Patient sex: M
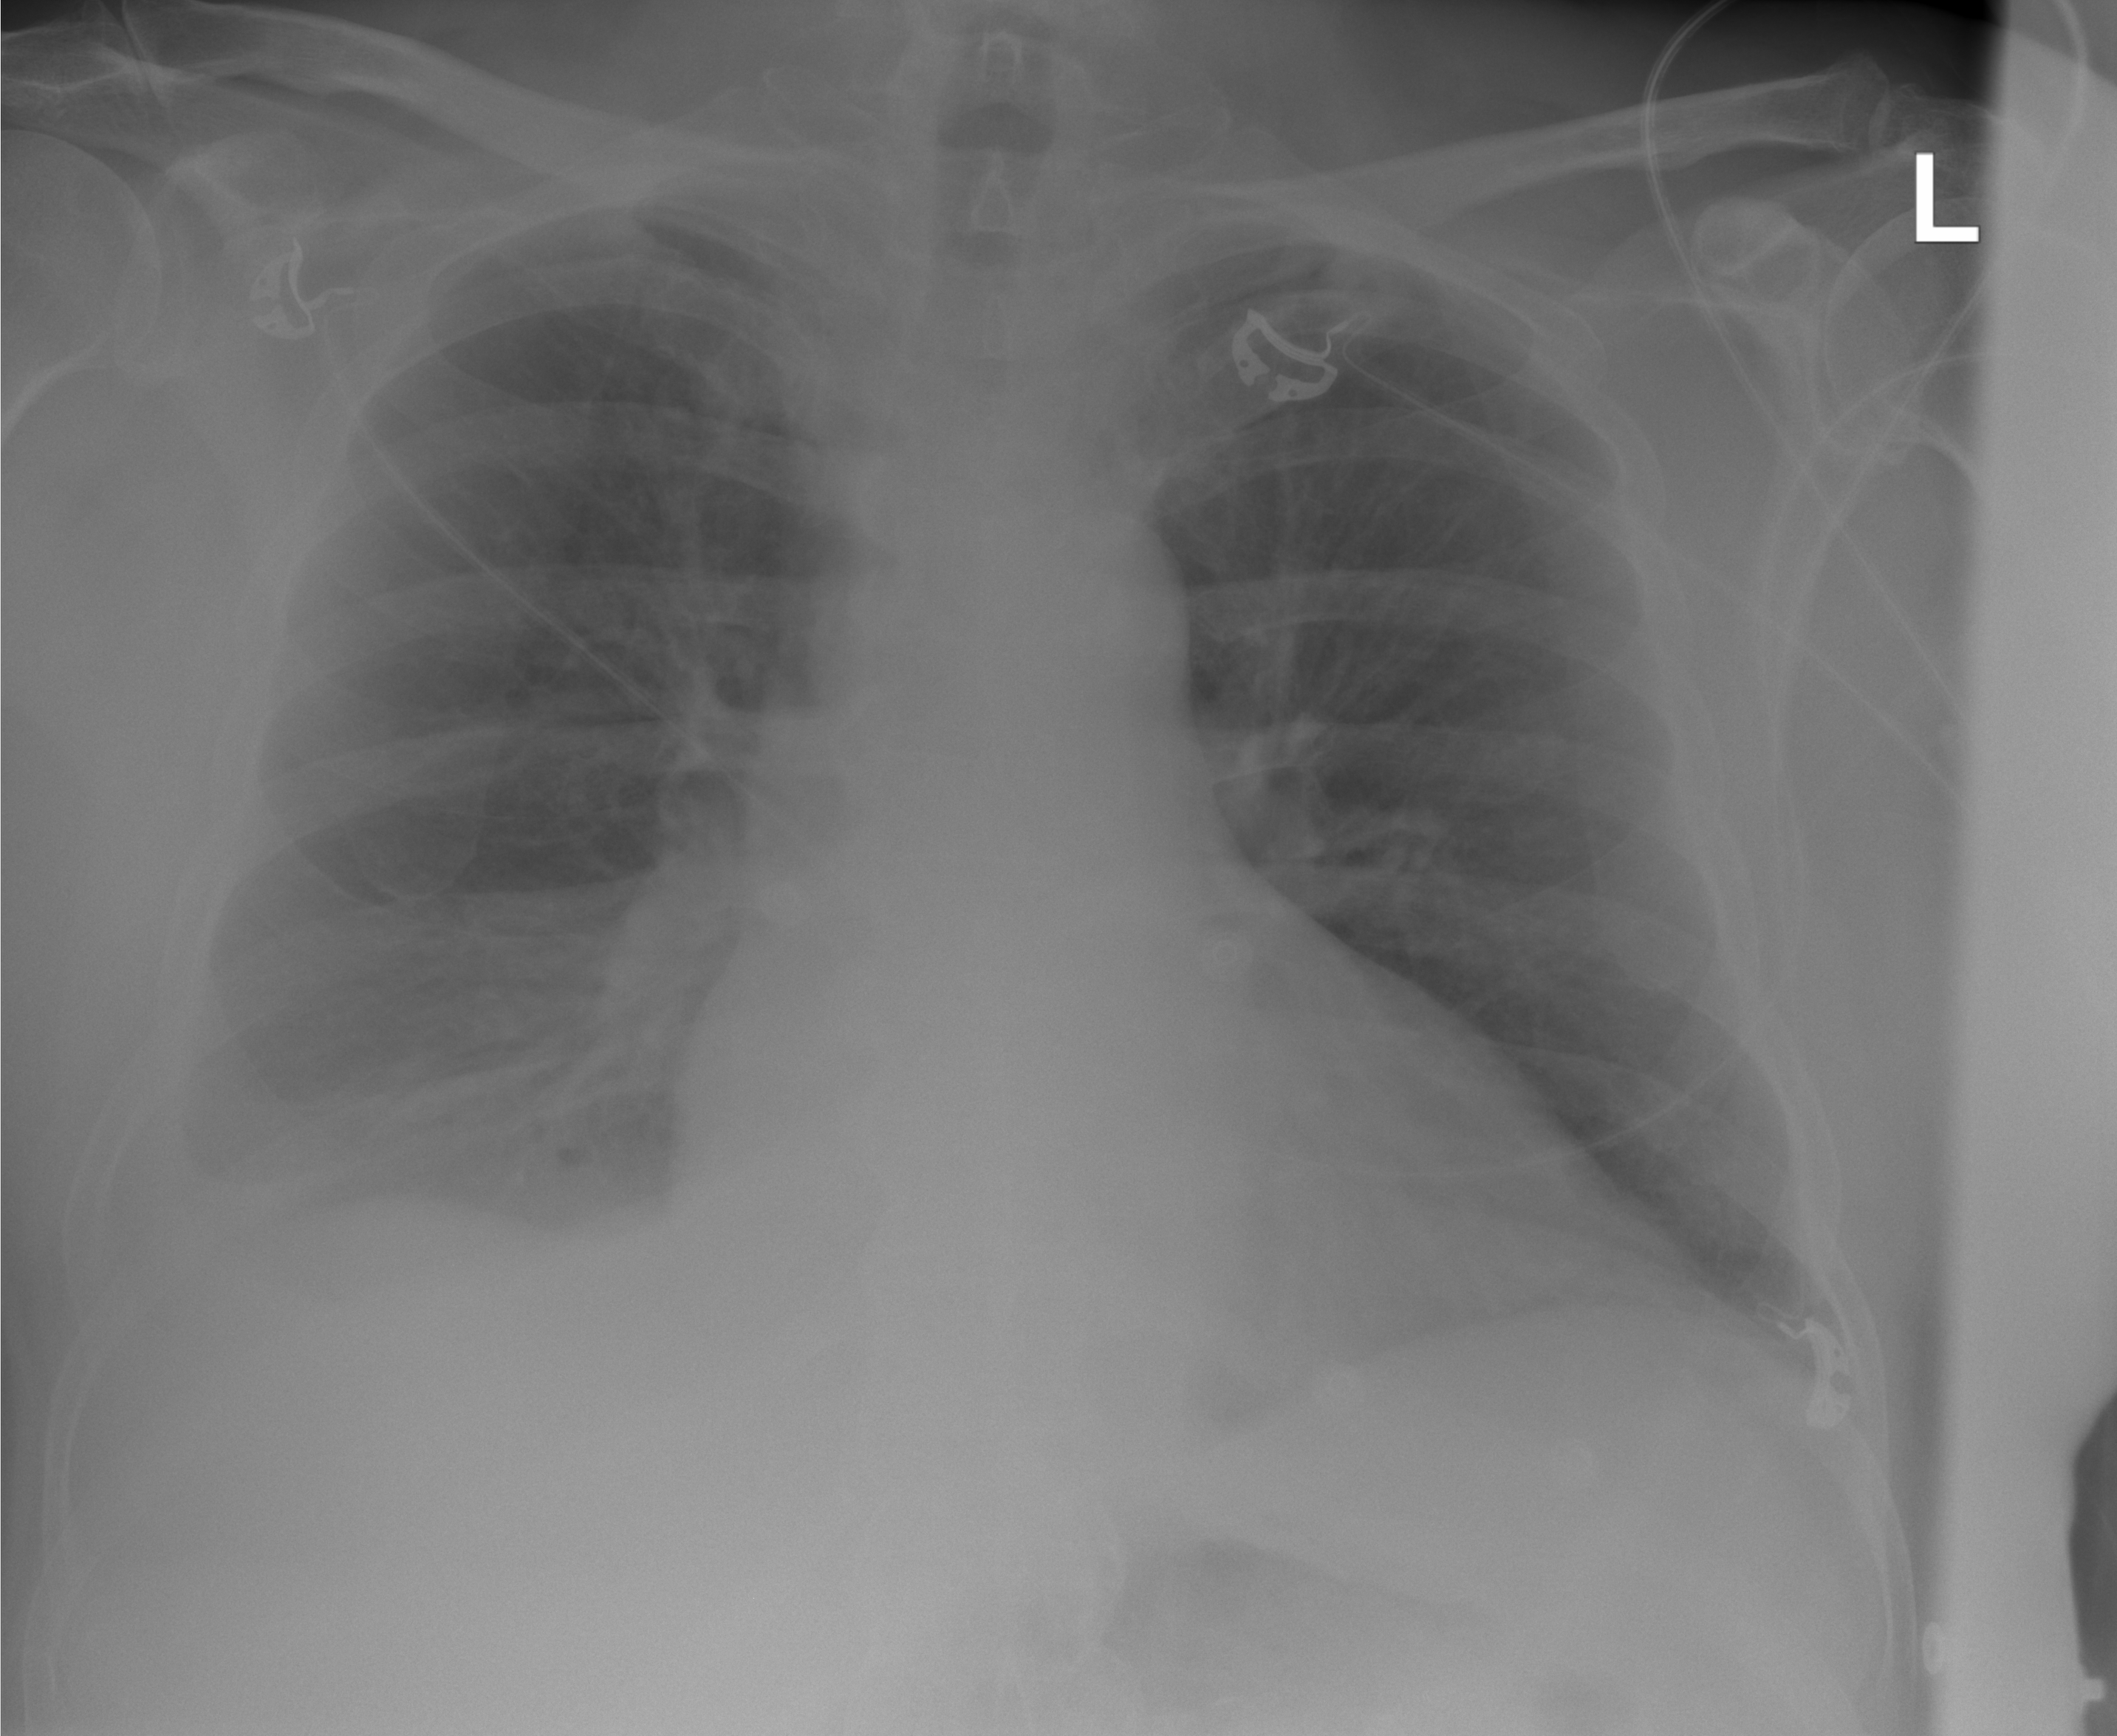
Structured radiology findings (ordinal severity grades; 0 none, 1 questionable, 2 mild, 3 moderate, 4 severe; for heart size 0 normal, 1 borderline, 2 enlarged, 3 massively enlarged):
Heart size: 0
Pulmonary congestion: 0
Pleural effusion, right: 2
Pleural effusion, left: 1
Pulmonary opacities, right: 0
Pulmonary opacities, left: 0
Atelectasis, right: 2
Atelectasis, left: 2